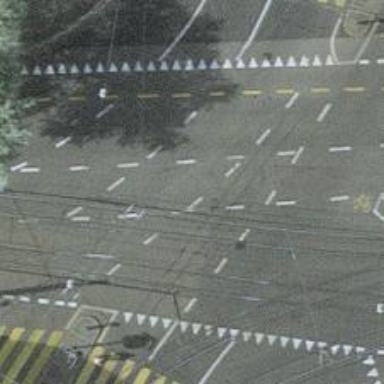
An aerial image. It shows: Road with traffic signals.